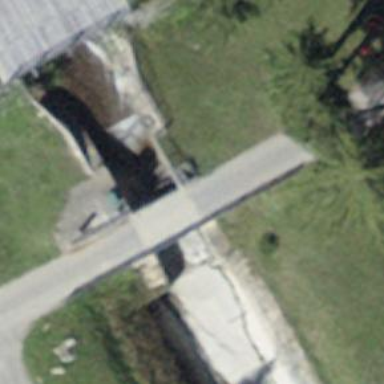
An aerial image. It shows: Unclassified road with bridge.